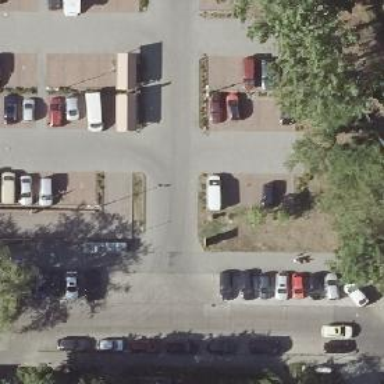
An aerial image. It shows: Road serving as parking aisle.